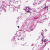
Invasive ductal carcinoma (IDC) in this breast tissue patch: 0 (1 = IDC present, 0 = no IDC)